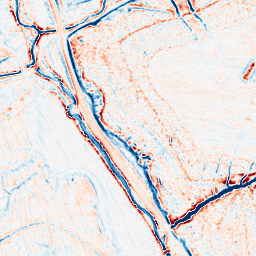
Category: multiscale
Decomposition family: dog_multiscale
Decomposition parameters: sigma_ratio: 1.6
n_scales: 3
base_sigma: 0.5
Upsampling method: bicubic
Upsampling parameters: scale: 8
Upsampling scale: 8